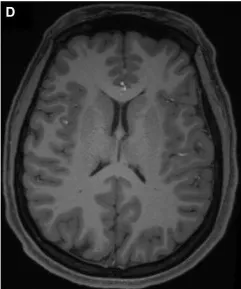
The lesion was disappeared after treatment (D-F).
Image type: radiology (mri)